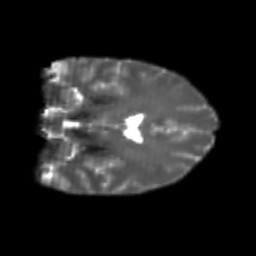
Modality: T2w
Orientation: coronal
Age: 25
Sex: female
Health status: healthy
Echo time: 0.074 s